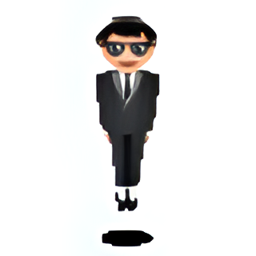
Name: man in business suit levitating
Emoji: 🕴🏻
Group: People & Body
Sub-group: person-activity